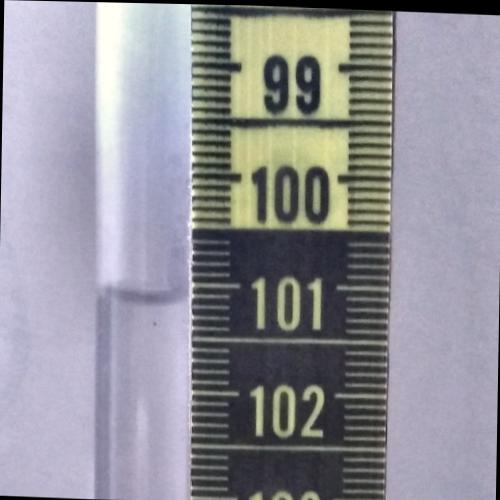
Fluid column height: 101.1 cm